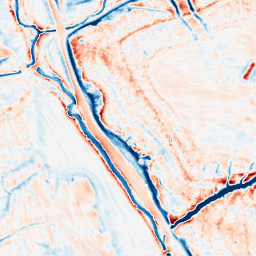
Category: edge_preserving
Decomposition family: anisotropic_diffusion
Decomposition parameters: iterations: 50
kappa: 10
gamma: 0.15
Upsampling method: bicubic
Upsampling parameters: scale: 2
Upsampling scale: 2